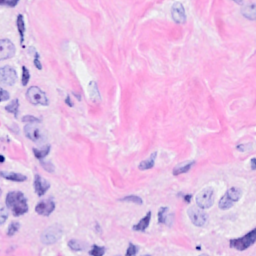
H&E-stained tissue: Breast